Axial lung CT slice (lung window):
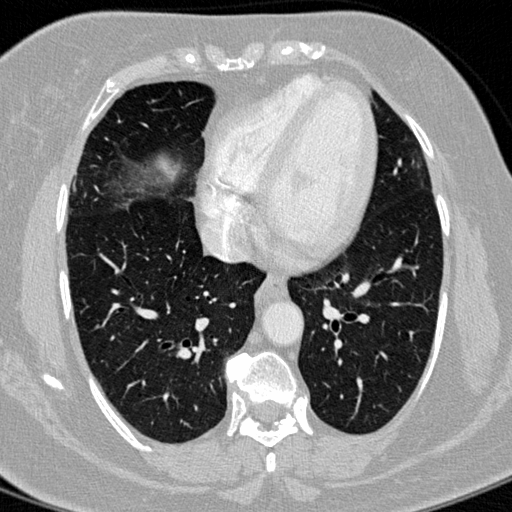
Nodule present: no